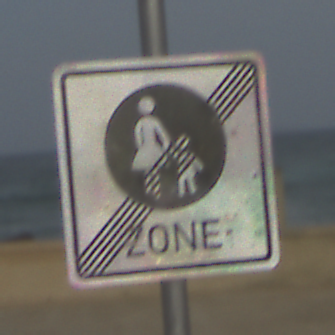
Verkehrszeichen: EndeFussgaengerzone
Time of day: MorningAfternoon
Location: Outdoor (Suburban)
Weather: PartlyCloudy
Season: NotSpecified
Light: Natural